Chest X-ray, AP view. Patient: 66 years old, sex M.
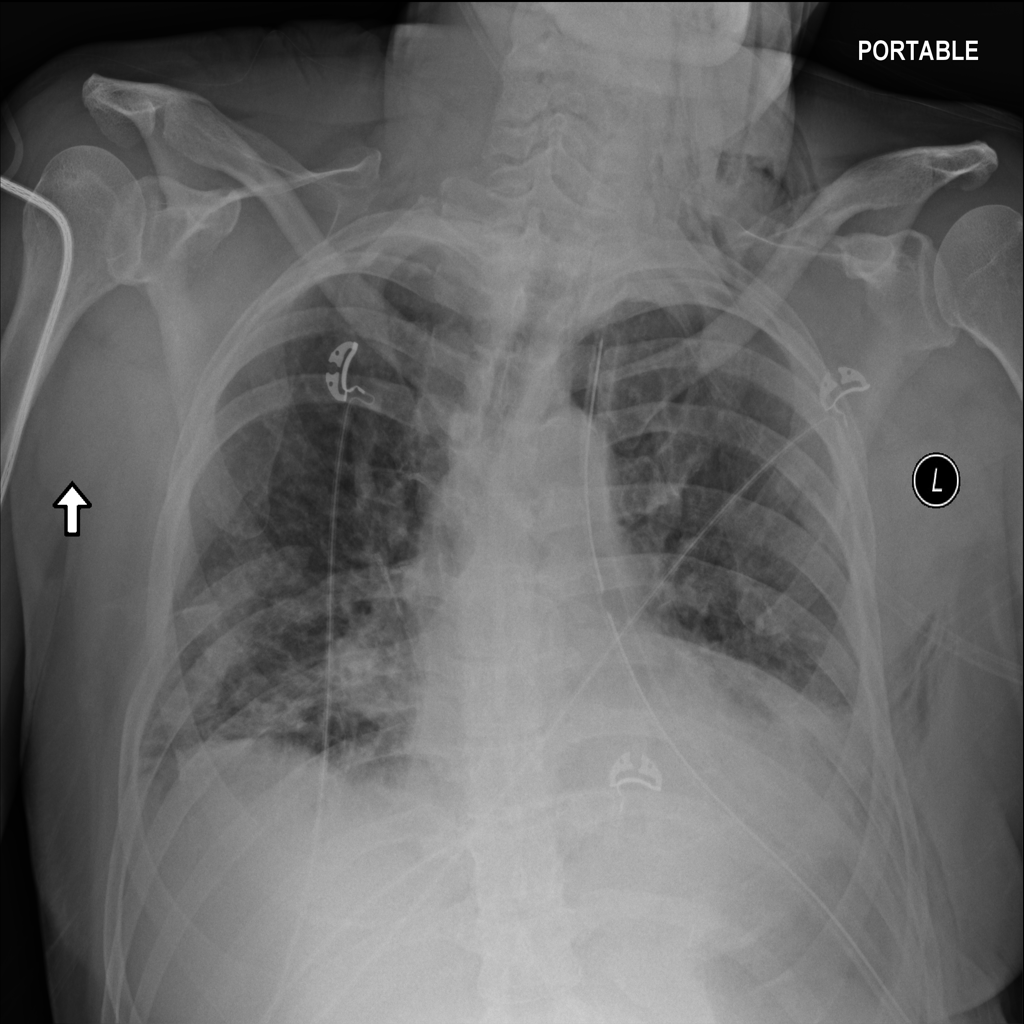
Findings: Emphysema